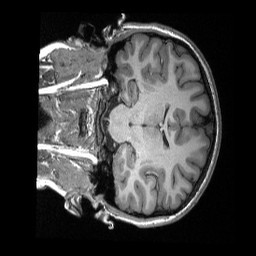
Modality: T1w
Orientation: coronal
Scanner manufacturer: siemens
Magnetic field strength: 3 T
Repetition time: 2.3 s
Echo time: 0.00308 s